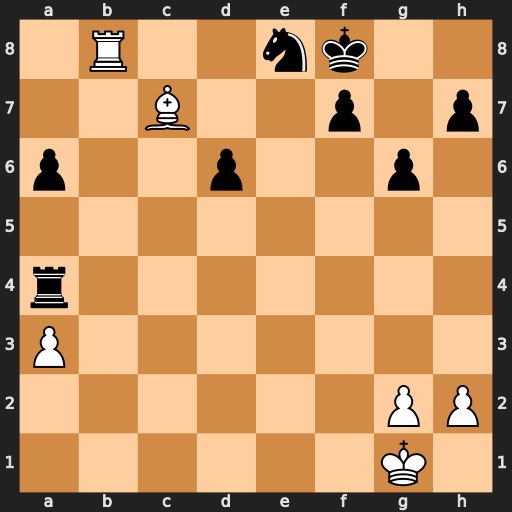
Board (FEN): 1R2nk2/2B2p1p/p2p2p1/8/r7/P7/6PP/6K1
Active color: w
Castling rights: -
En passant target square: -
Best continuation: Bxd6+ Kg7 Rxe8